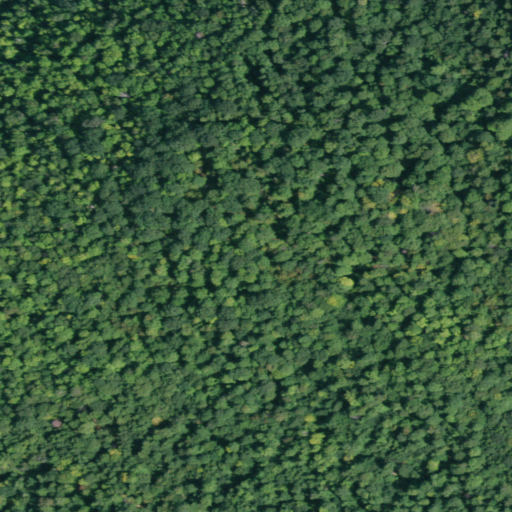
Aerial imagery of mountain in New York named Deming Hill containing deciduous forest, mixed forest, and evergreen forest